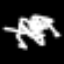
Label: squiggle